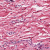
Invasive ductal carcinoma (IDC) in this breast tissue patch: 0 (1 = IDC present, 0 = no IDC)